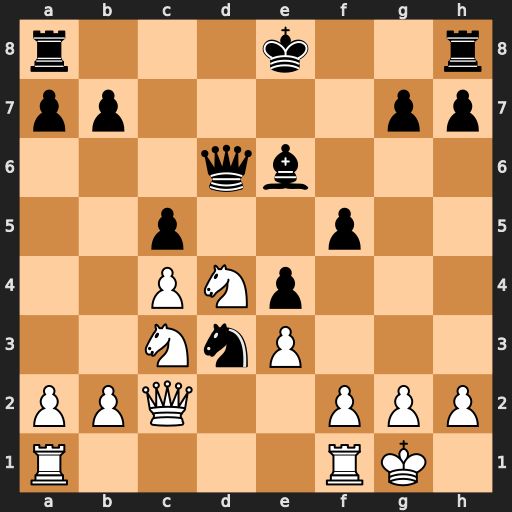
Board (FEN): r3k2r/pp4pp/3qb3/2p2p2/2PNp3/2NnP3/PPQ2PPP/R4RK1
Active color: w
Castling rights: kq
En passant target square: -
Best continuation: Ncb5 Qe7 Nxe6